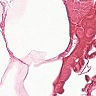
Metastatic tissue present: no